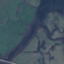
Label: River